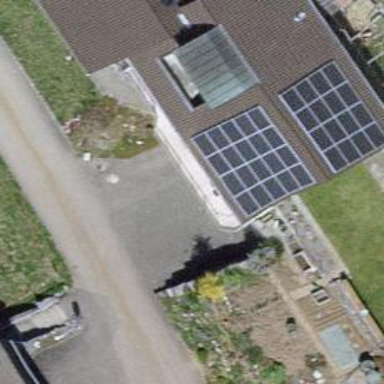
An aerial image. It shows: Solar power generator using photovoltaic method with solar photovoltaic panel types.